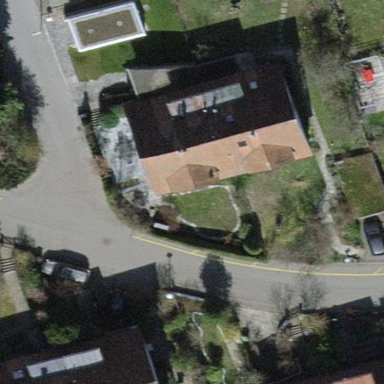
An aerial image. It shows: Building with tile roof.